【题型】解答题　【知识点】平面几何　【难度】easy
如图1, $\triangle ABC$ 中, $\angle BAC > \angle B$, 点 $D$ 在边 $BC$ 上, 若 $\angle CAD = \angle B$, 则可得 $\triangle CAB \sim \triangle CAD$, 进而可得 $\frac{AB}{AD} = \frac{BC}{AC} = \frac{AC}{CD}$, 进一步变形有 $AC^2 = CD \cdot CB$。

【简单运用】(1) 如图1, 若 $AC = 2$, $BC = 4$, 则 $BD$ 长为 \_\_\_\_\_\_；$\frac{AB}{AD} = $ \_\_\_\_\_\_。

(2) 如图2, $\odot O$ 中, 弦 $AD$、$BC$ 相交于点 $E$, 已知 $AB = 2AE$, $BE = 15$, 且 $C$ 是弧 $AD$ 的中点, 求 $CD$ 的长。

【灵活运用】如图3, 平面直角坐标系中, 直线 $y = -x + 9$ 交于坐标轴于 $A$、$B$ 两点, 点 $P$ 坐标为 $(m, n)$, 且 $m^2 + n^2 = 36$, 连接 $PA$、$PB$, 则 $3PB + 2PA$ 的最小值为 \_\_\_\_\_\_。
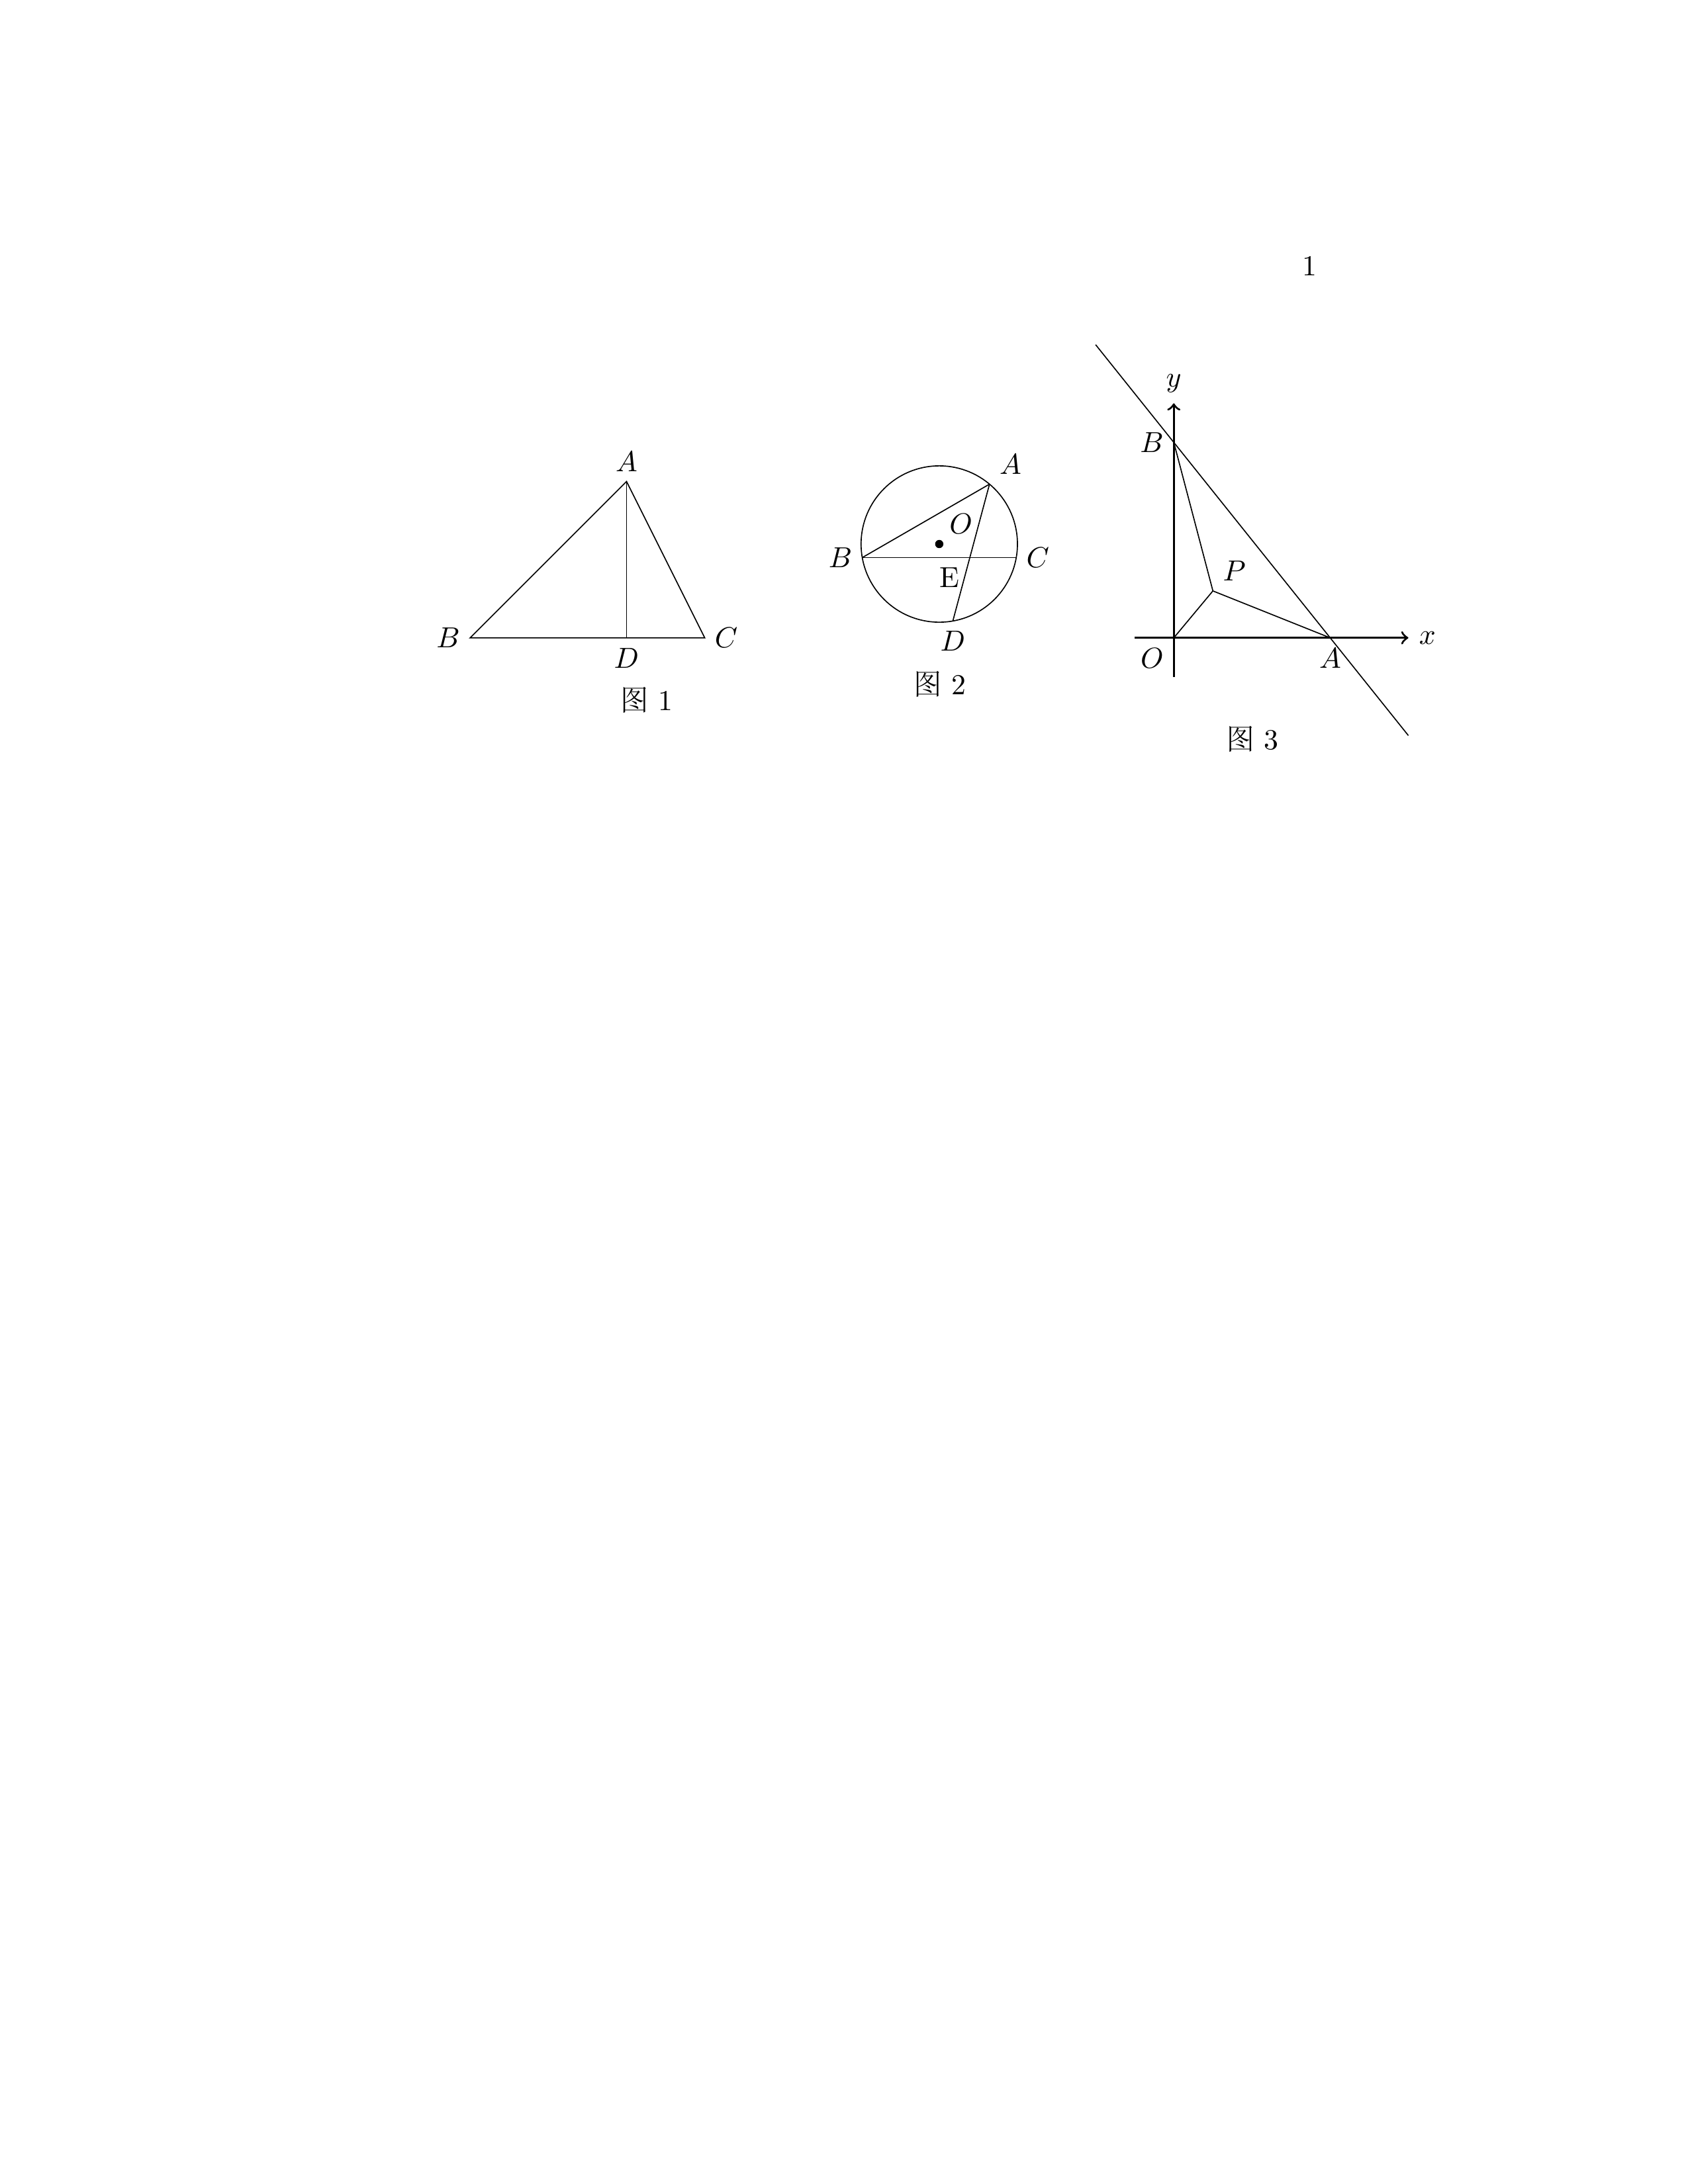
【解答】
解：(1) $\because AC^2 = CD \cdot CB$,

$\therefore 2^2 = CD \cdot 4$,

$\therefore 4CD = 4$,

$\therefore CD = 1$,

$\therefore BD = BC - CD = 3$,

$\because \triangle CAB \sim \triangle CAD$,

$\therefore \frac{AB}{AD} = \frac{AC}{BC} = \frac{2}{4} = \frac{1}{2}$,

故答案是 $3$, $\frac{1}{2}$。

(2) 如图1,

$\because \widehat{AC} = \widehat{CD}$,

$\therefore \angle B = \angle CAE$, 由上知, $\triangle ACE \sim \triangle BCA$,

$\therefore \frac{CE}{AC} = \frac{AC}{BC} = \frac{AE}{AB} = \frac{AE}{2AE} = \frac{1}{2}$, $AC^2 = CE \cdot BC$,

$\therefore AC = 2CE$,

$\therefore (2CE)^2 = CE \cdot (CE + 15)$,

$\therefore CE = 5$,

$\therefore CD = AC = 2CE = 10$；

【灵活运用】如图2,

由题意得, $OA = OB = 9$, 且 $m^2 + n^2 = 36$,

$\therefore OP = 6$,

在 $OA$ 上截取 $OC = 4$,

$\therefore \frac{OC}{OP} = \frac{OP}{AO} = \frac{2}{3}$,

又 $\because \angle AOP$ 是公共角,

$\therefore \triangle AOP \sim \triangle POC$,

$\therefore \frac{PC}{AP} = \frac{OP}{OA} = \frac{2}{3}$,

$\therefore PA = \frac{3}{2} PC$,

$\therefore PB + \frac{3}{2} PA = PB + PC \geq BC$,

当 $B, P, C$ 共线时, $(PB + PC)_{min} = BC = \sqrt{OB^2 + OC^2} = \sqrt{97}$,

$\therefore 3PB + 2PA = 3(PB + \frac{2}{3} PA)$,

$\therefore (3PB + 2PA)_{min} = 3\sqrt{97}$。

故答案是 $3\sqrt{97}$。
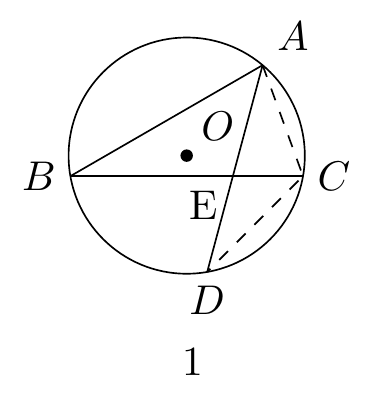
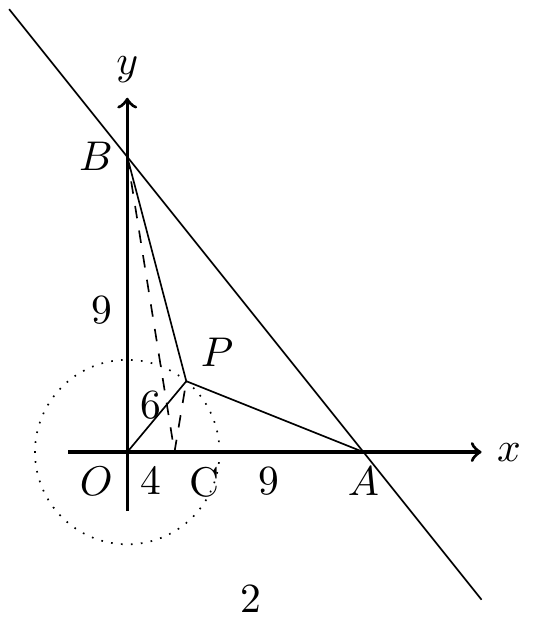